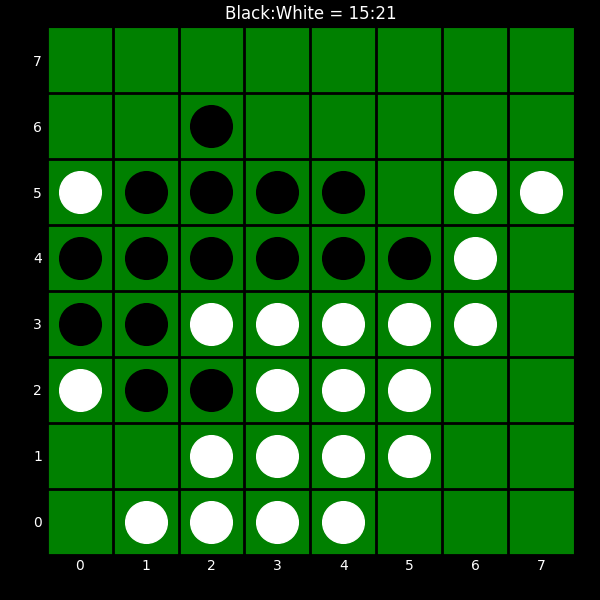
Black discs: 15
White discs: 21